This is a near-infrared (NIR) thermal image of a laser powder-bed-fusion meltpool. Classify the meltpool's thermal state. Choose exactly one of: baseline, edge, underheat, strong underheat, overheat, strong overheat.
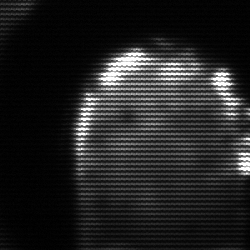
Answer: baseline